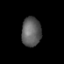
Tissue: prostate
Cell type: T cells
Senescence score: 0.3214
Nuclear area (px): 558
Mean DAPI intensity: 93.751